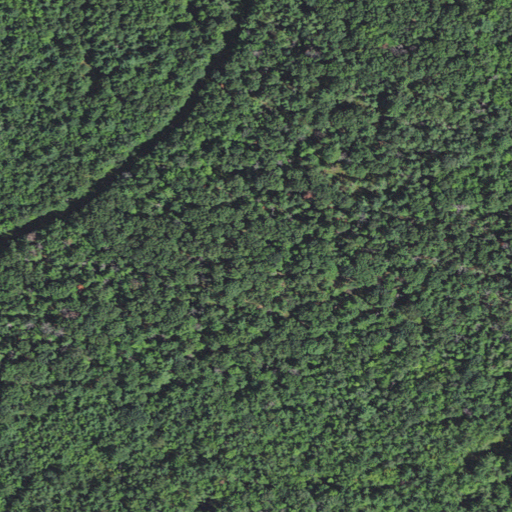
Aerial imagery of island in Wisconsin named Hog Island containing mixed forest and evergreen forest